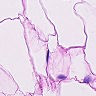
Metastatic tissue present: no